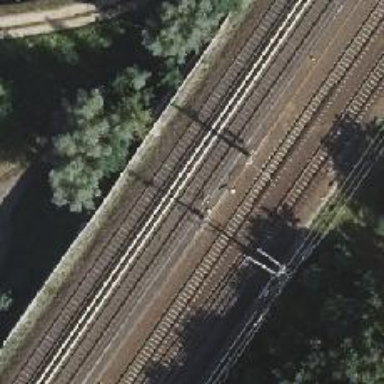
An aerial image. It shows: Light rail electrified railway.